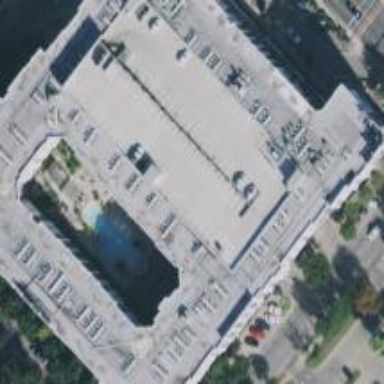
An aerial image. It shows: Multi-storey parking building.